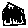
Label: hexagon